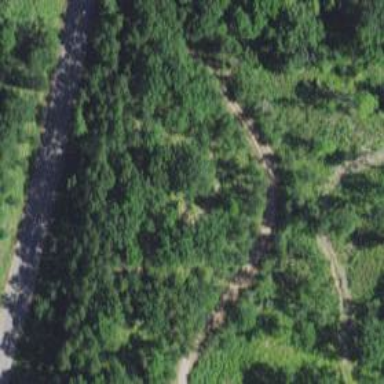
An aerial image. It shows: Abandoned railway with historical significance.